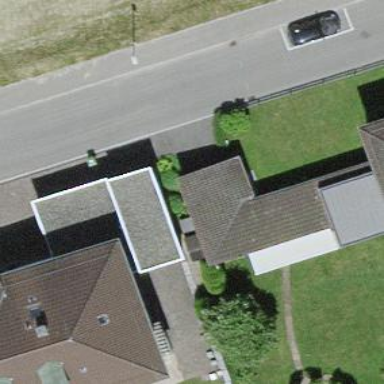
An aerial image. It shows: View of roof of building.